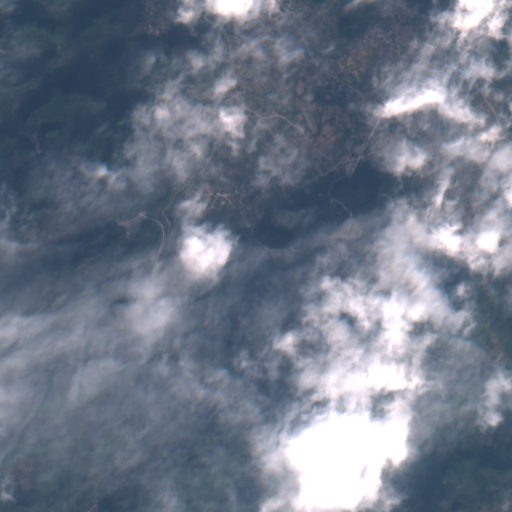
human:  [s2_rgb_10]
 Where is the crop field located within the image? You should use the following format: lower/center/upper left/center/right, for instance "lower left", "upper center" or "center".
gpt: The crop field is located in the center left of the image.
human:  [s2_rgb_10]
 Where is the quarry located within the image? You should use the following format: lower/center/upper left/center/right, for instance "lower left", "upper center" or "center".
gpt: The quarry is located in the center left of the image.
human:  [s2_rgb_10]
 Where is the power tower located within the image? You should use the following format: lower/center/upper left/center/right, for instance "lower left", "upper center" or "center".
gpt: There is no power tower in the image.